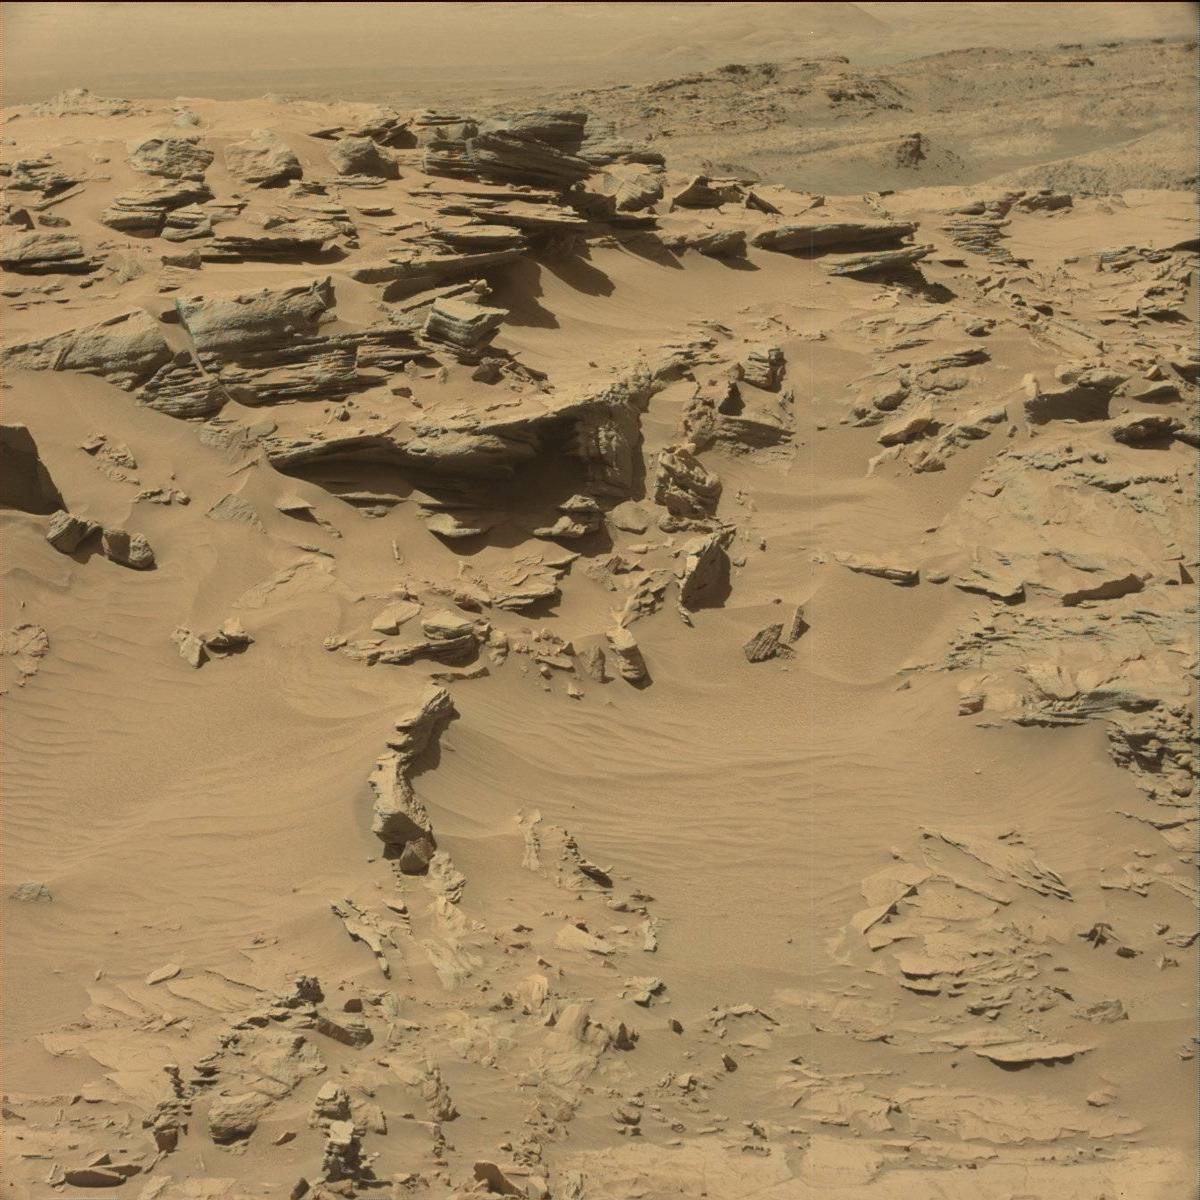
Terrain classes present: Bedrock, Ridge, Sand / Soil